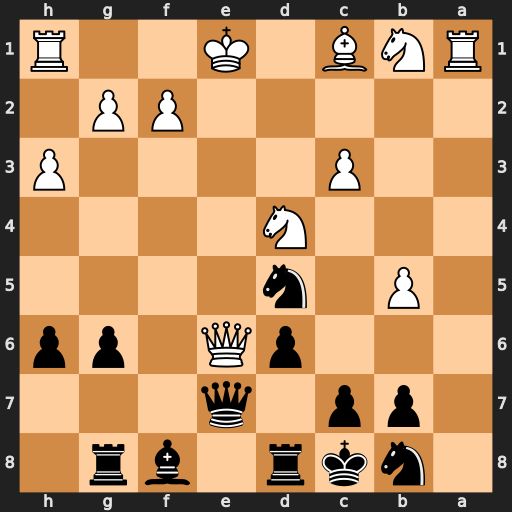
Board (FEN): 1nkr1br1/1pp1q3/3pQ1pp/1P1n4/3N4/2P4P/5PP1/RNB1K2R
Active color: b
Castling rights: KQ
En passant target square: -
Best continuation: Qxe6+ Nxe6 Re8 O-O Rxe6